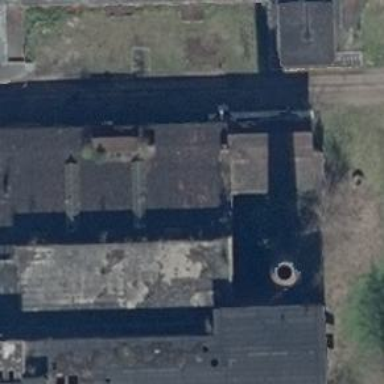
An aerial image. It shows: Industrial building.